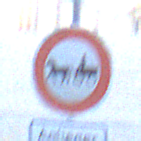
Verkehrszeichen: VerbotGespannfuhrwerke
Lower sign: PersonengruppenFrei1
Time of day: SunriseSunset
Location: Outdoor (Urban)
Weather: Clear
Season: NotSpecified
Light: Natural